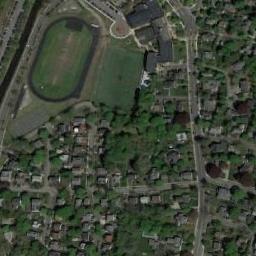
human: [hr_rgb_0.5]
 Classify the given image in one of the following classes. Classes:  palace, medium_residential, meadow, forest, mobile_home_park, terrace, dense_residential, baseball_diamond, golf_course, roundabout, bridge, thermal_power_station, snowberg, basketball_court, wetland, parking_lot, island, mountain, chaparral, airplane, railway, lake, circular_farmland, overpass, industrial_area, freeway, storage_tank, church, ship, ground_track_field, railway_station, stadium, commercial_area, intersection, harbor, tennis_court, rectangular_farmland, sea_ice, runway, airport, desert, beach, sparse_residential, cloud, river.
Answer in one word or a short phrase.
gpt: ground_track_field